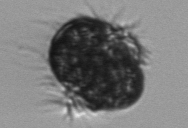
Label: Mesodinium